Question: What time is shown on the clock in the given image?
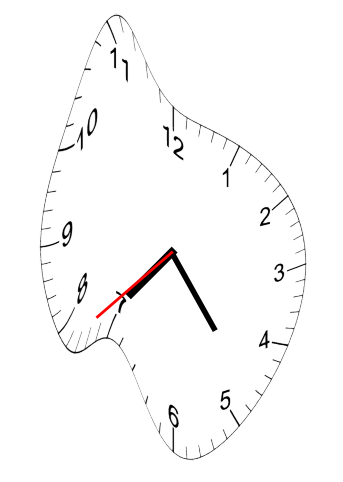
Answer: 07:23:38